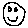
Label: smiley face